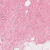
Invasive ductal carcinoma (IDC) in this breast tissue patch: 0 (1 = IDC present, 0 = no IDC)